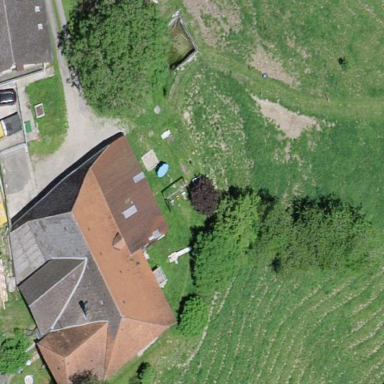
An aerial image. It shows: Farm building.